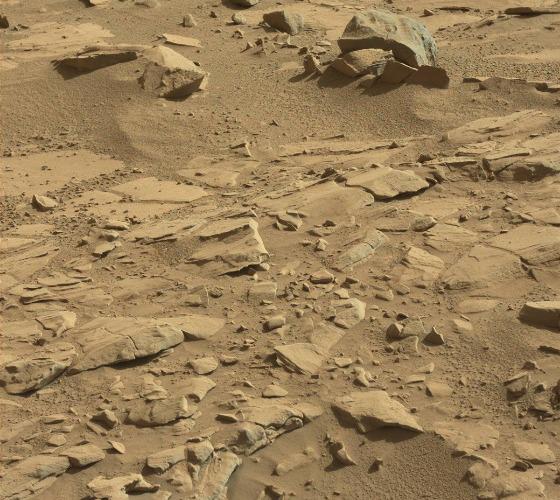
Terrain classes present: Bedrock, Gravel / Sand / Soil, Rock, Shadow